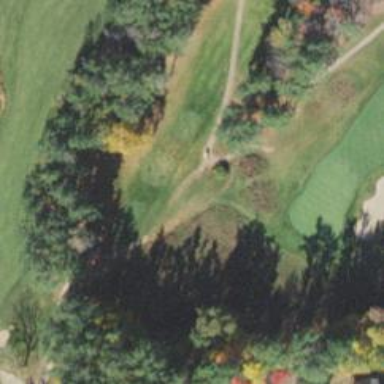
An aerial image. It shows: Path for both road and golf.